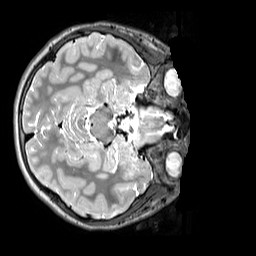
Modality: T2w
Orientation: axial
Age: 10
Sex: female
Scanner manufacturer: siemens
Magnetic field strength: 3 T
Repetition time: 3.2 s
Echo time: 0.408 s